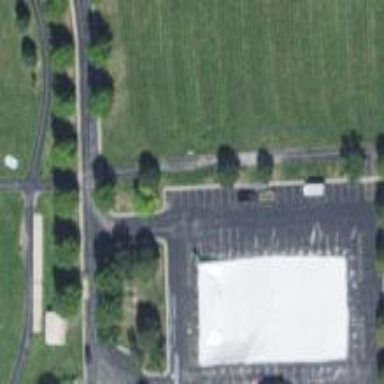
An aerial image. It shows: Parking area.